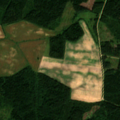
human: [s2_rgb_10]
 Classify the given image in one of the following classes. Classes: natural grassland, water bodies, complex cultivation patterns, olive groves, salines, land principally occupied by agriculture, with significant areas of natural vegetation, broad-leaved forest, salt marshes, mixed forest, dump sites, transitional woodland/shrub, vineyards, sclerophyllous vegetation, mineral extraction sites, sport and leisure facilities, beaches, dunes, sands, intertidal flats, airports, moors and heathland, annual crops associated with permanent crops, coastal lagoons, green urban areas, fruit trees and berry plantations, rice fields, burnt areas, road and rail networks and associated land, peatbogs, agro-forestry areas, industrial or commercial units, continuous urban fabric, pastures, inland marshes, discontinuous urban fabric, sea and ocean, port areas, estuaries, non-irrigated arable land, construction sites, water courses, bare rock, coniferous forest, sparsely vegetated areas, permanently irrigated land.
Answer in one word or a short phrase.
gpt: non-irrigated arable land, coniferous forest, transitional woodland/shrub